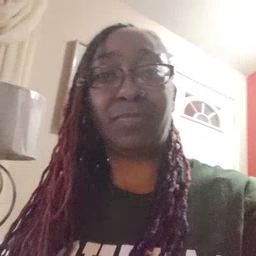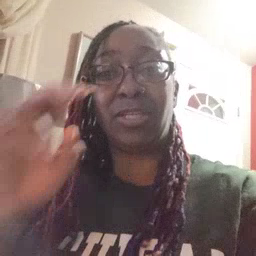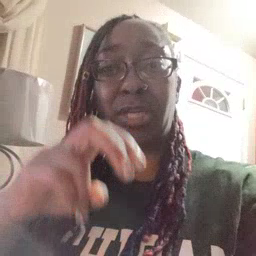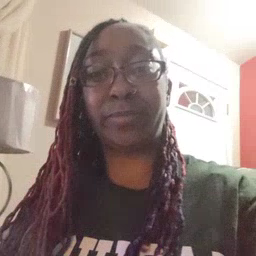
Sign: chair